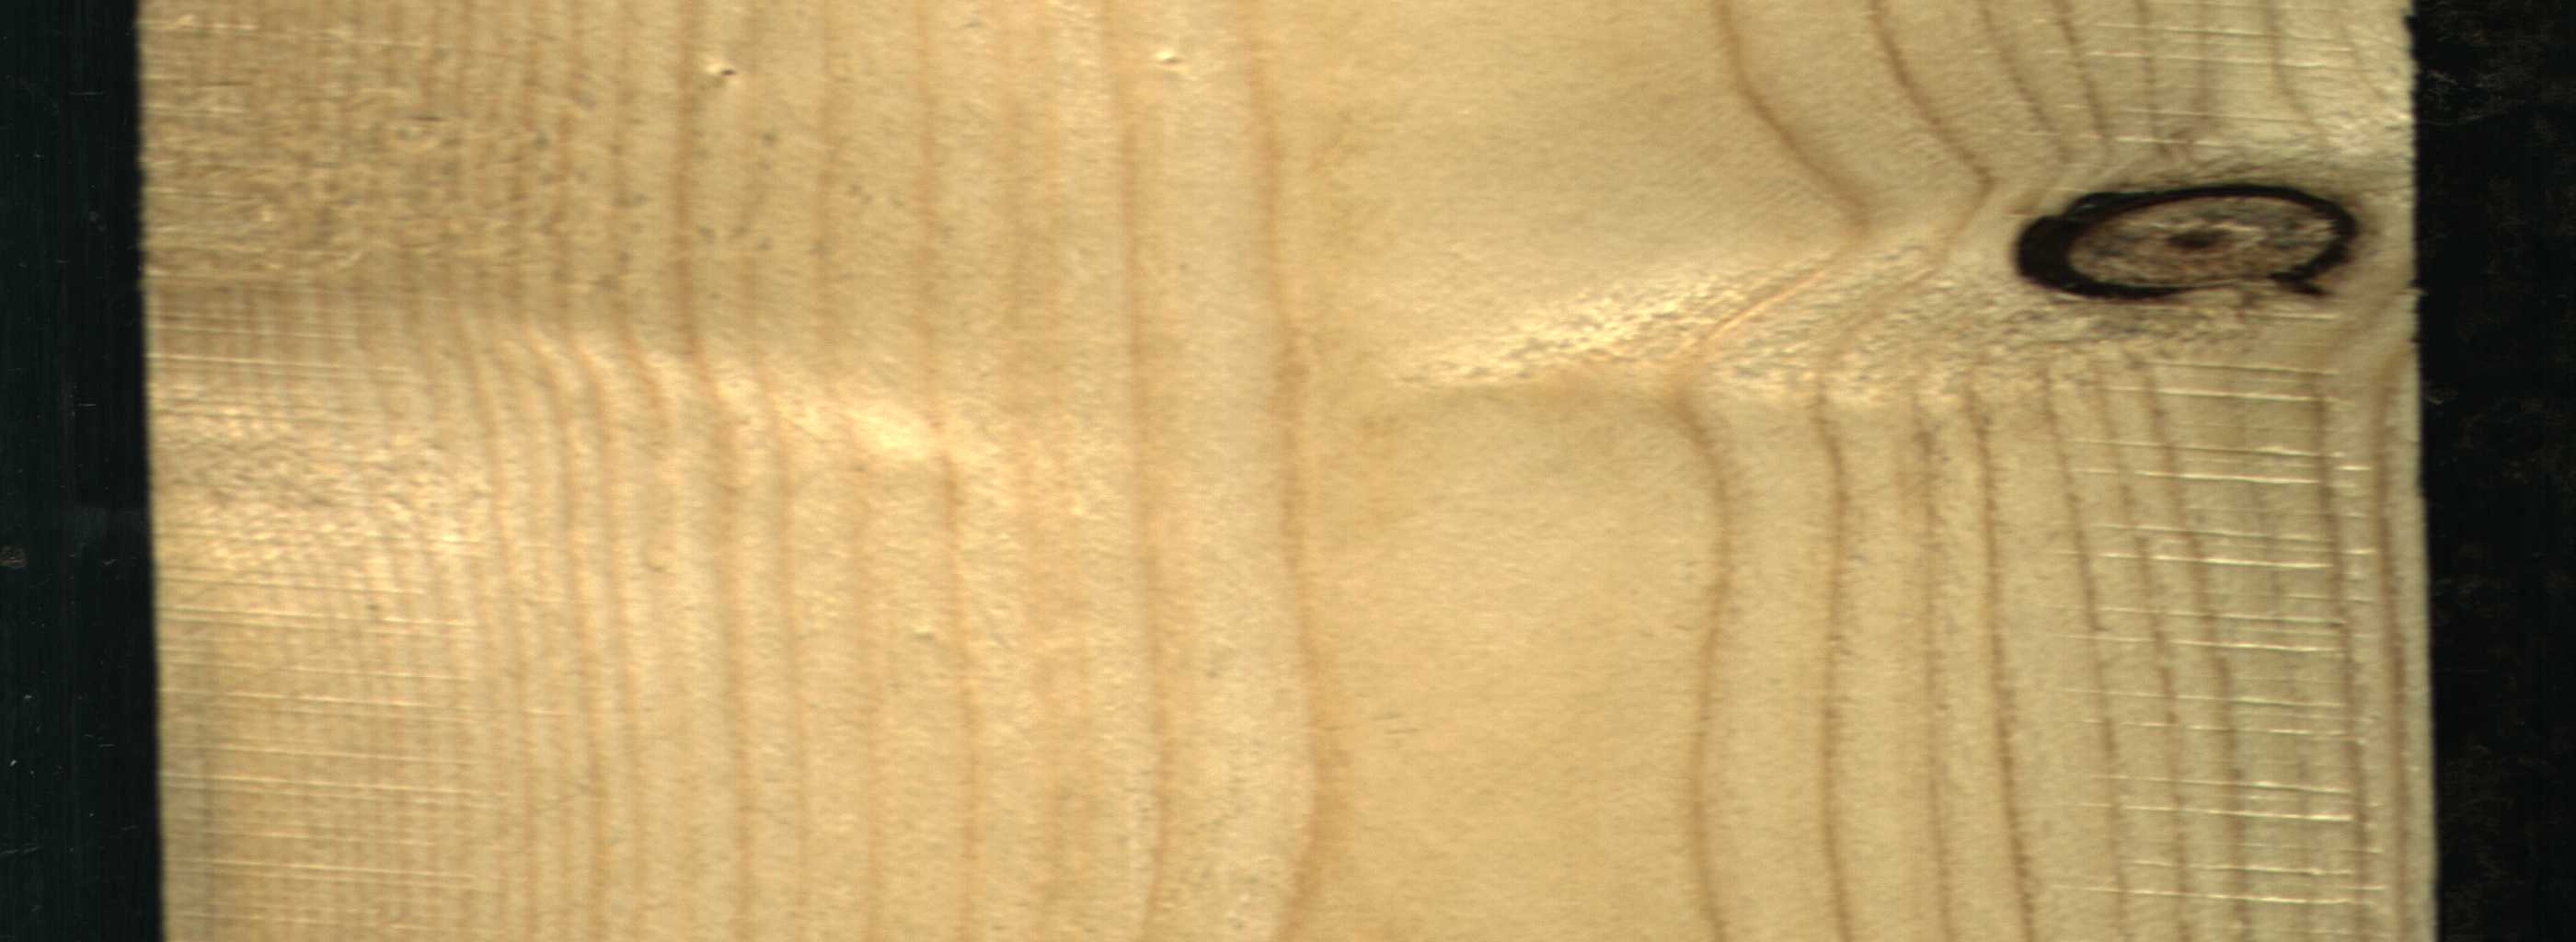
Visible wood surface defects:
Dead_Knot